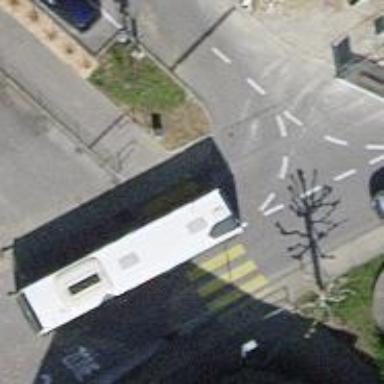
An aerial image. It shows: Kerb barrier.